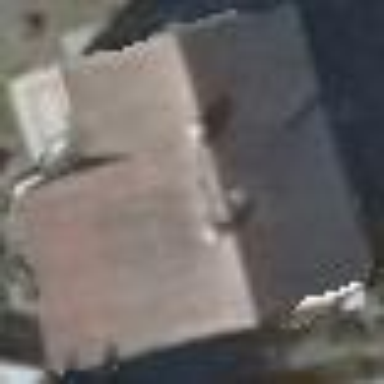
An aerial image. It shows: White house with gabled roof made of black roof tiles.